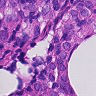
Metastatic tissue present: yes